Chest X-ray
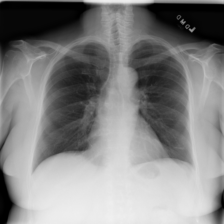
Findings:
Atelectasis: positive
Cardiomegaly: negative
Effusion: negative
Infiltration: negative
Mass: negative
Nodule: negative
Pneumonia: negative
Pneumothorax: negative
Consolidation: negative
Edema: negative
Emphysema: negative
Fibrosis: negative
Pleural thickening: negative
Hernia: negative